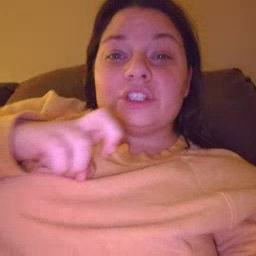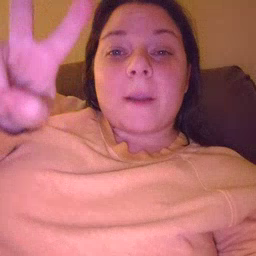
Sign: jump